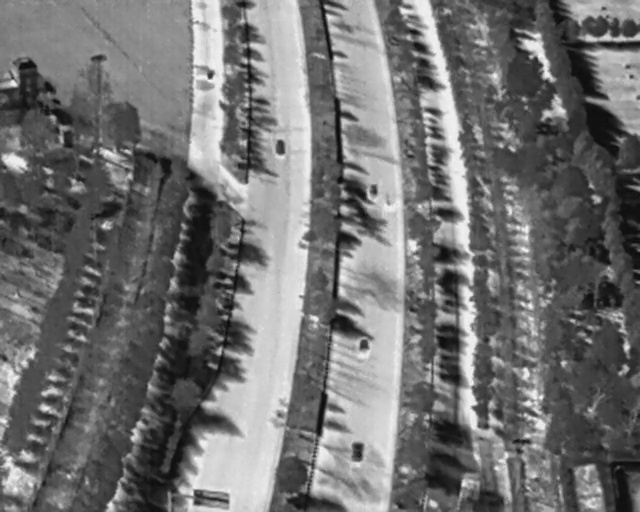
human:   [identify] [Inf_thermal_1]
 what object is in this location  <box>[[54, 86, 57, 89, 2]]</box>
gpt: <ref>1 small car at the bottom</ref>